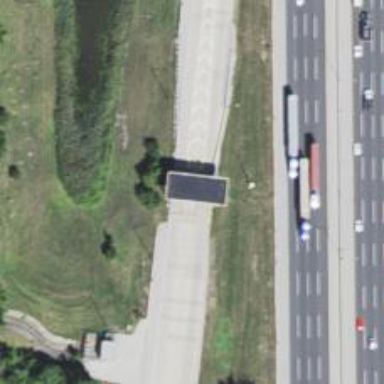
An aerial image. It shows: Toll gantry on the road.